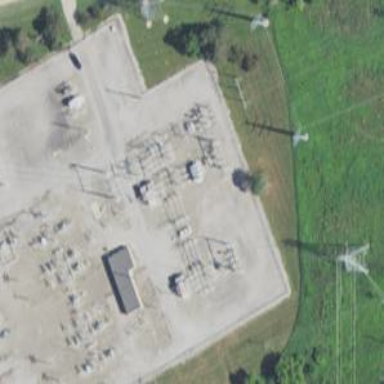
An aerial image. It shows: Switch used for power control.